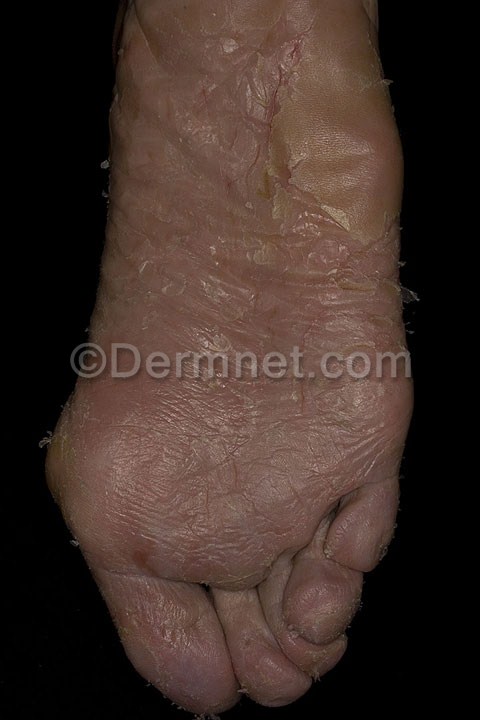
Disease: Eczema Photos